Question: First time adding a reporting services report into an ASP.NET page, and am using local processing. Is there a way to control the reportviewer toolbar (Visual Studio 10) so that the icons aren't spaced so wide? Mine were spanning multiple rows, and I could only get them onto one row by removing some of them. Below is an image as well as the page code.
'''
<rsweb:ReportViewer ID="rptWireReport" runat="server" Font-Names="Verdana"
Font-Size="8pt" InteractiveDeviceInfos="(Collection)"
WaitMessageFont-Names="Verdana" WaitMessageFont-Size="14pt"
SizeToReportContent="true" ShowFindControls="False"
ShowZoomControl="False">
<LocalReport ReportPath="reports\WireReport.rdlc">
</LocalReport>
</rsweb:ReportViewer>
'''

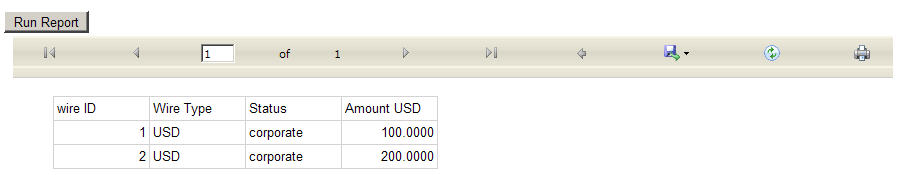
Answer: Because the reportviewer toolbar icons are using table cells for their layout, any padding or spacing applied to any of the table tags in CSS will have an affect on the layout of the toolbar. In this case I was simply able to remove the unnecessary cellpadding values from the CSS so they would lay out correctly.